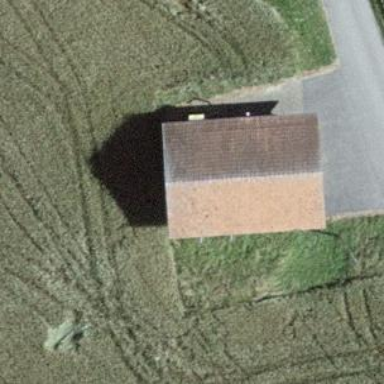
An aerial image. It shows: Building with gabled roof used for shooting sport.